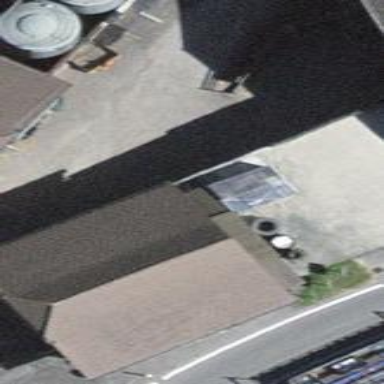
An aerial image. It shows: Barn.